Chest X-ray. View position: AP
Patient age: 47
Patient sex: M
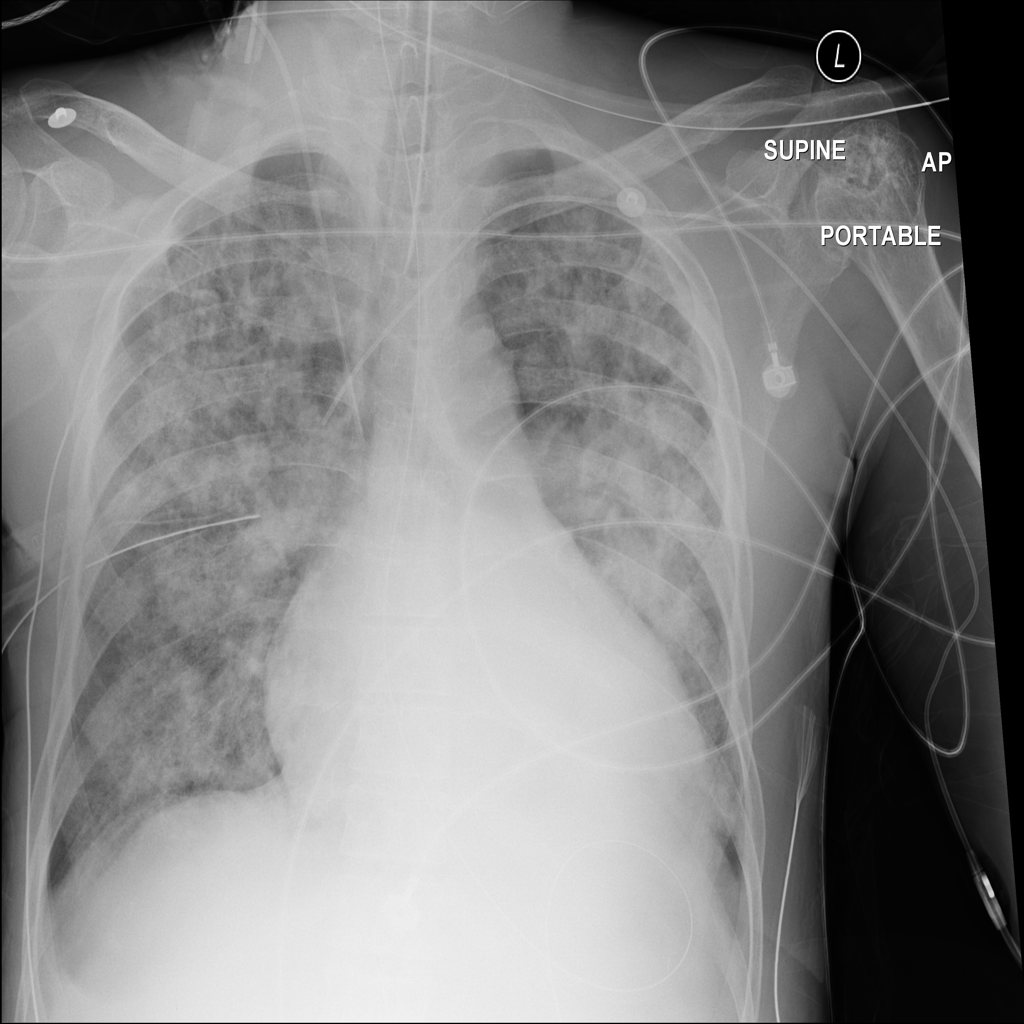
Finding: Pneumothorax